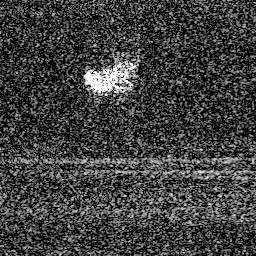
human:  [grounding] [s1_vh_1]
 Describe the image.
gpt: In the satellite image, there is  <ref>1 large ship </ref> <box>[[31, 22, 56, 37, 0]]</box> located at center.